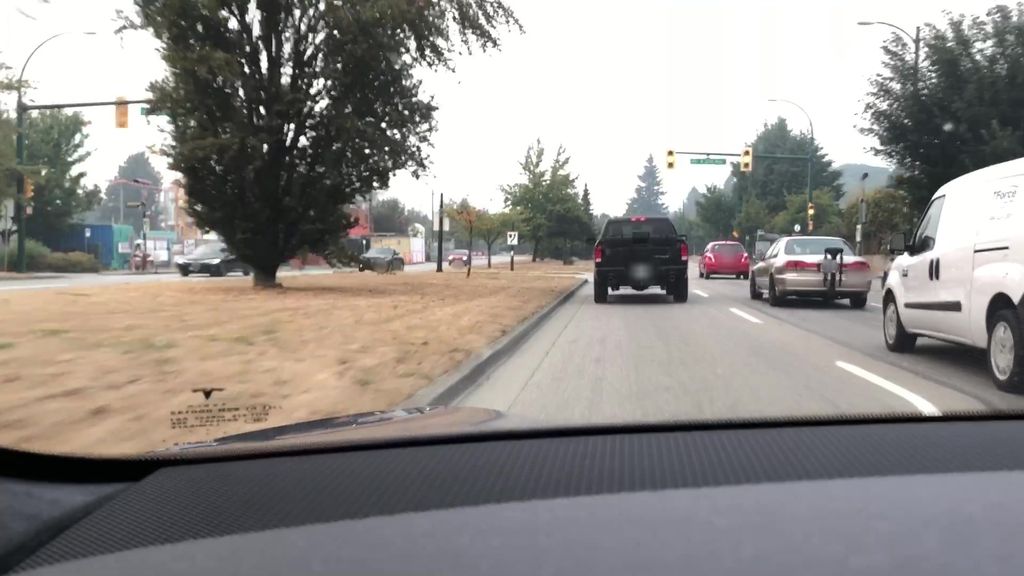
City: vancouver